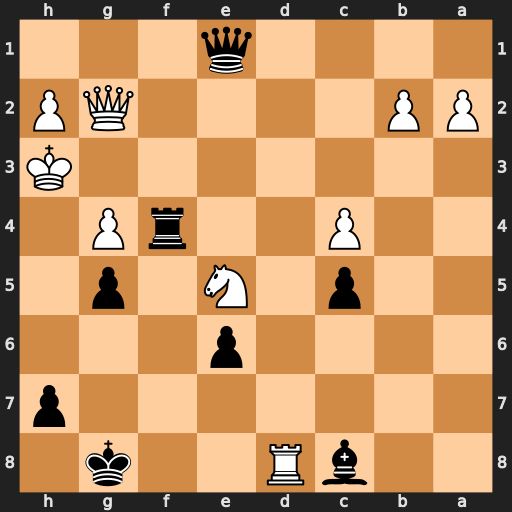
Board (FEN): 2bR2k1/7p/4p3/2p1N1p1/2P2rP1/7K/PP4QP/4q3
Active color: b
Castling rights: -
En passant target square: -
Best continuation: Kg7 Nf3 Qe3